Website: ulta-beauty
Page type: payment
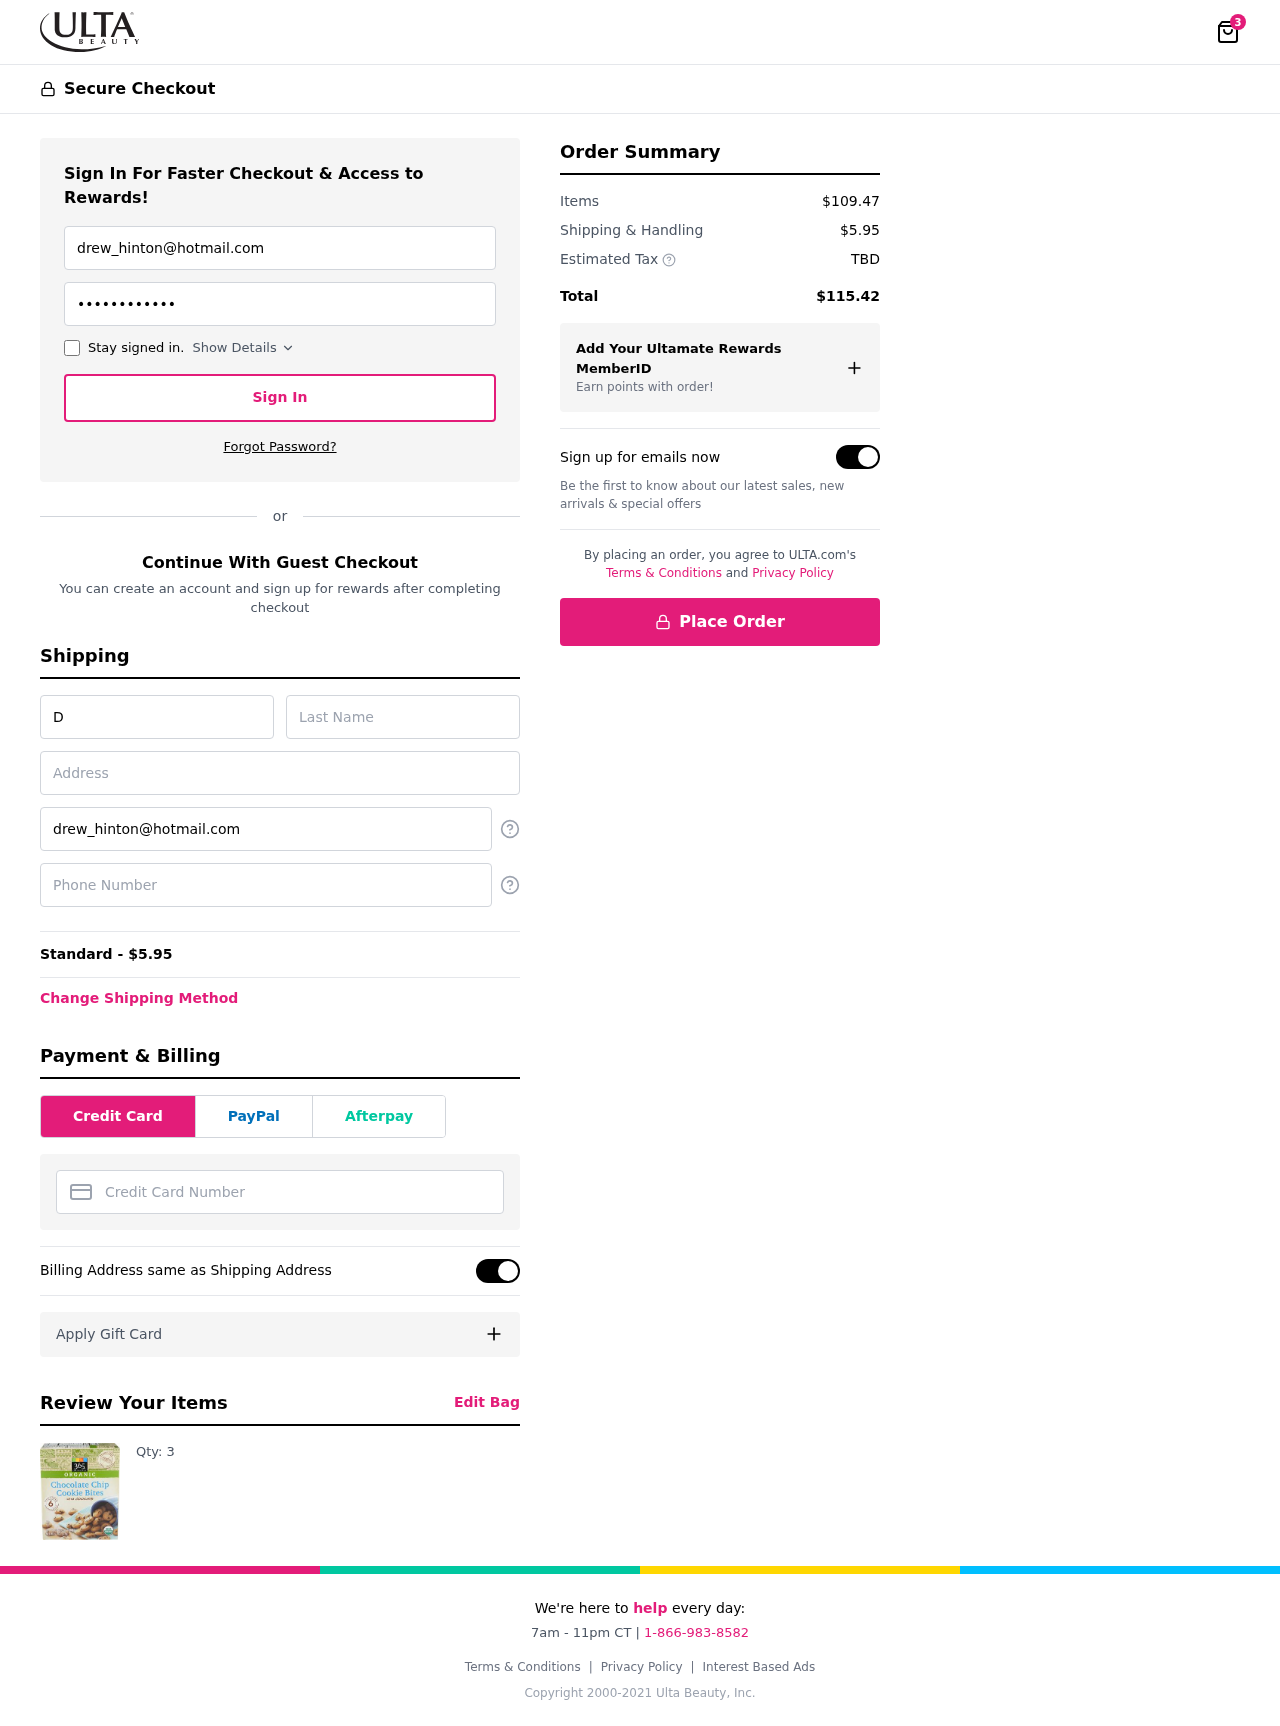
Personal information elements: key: PII_CARD_NUMBER
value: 2237 3633 6064 1974
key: PII_EMAIL
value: drew_hinton@hotmail.com
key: PII_FIRSTNAME
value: Drew
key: PII_LASTNAME
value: Hinton
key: PII_PHONE
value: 8828473316
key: PII_STREET
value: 2501 Kelly Park Apt. 913
Product elements: key: PRODUCT1_QUANTITY
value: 3
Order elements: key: ORDER_NUM_ITEMS
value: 3
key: ORDER_SHIPPING_COST
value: $5.95
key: ORDER_SHIPPING_COST
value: Standard - $5.95
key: ORDER_SUBTOTAL
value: $109.47
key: ORDER_TAX
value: TBD
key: ORDER_TOTAL
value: $115.42